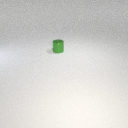
small green metal cylinder